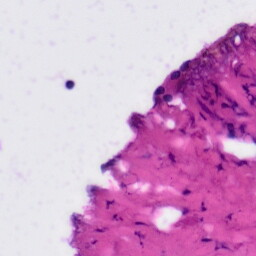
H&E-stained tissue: Tonsil